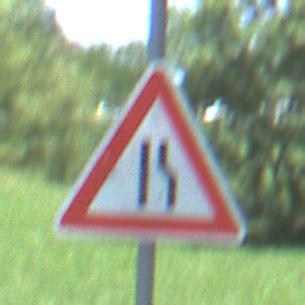
Verkehrszeichen: EinseitigVerengteFahrbahnRechts
Umgebung: Outdoor, Nature
Tageszeit: Midday
Wetter: Clear
Licht: Natural
Jahreszeit: Summer
Kontrast: HighContrast